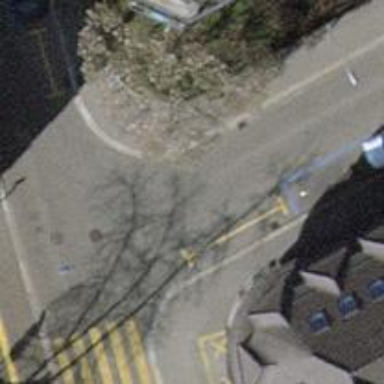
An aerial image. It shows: Unmarked crossing on footway.